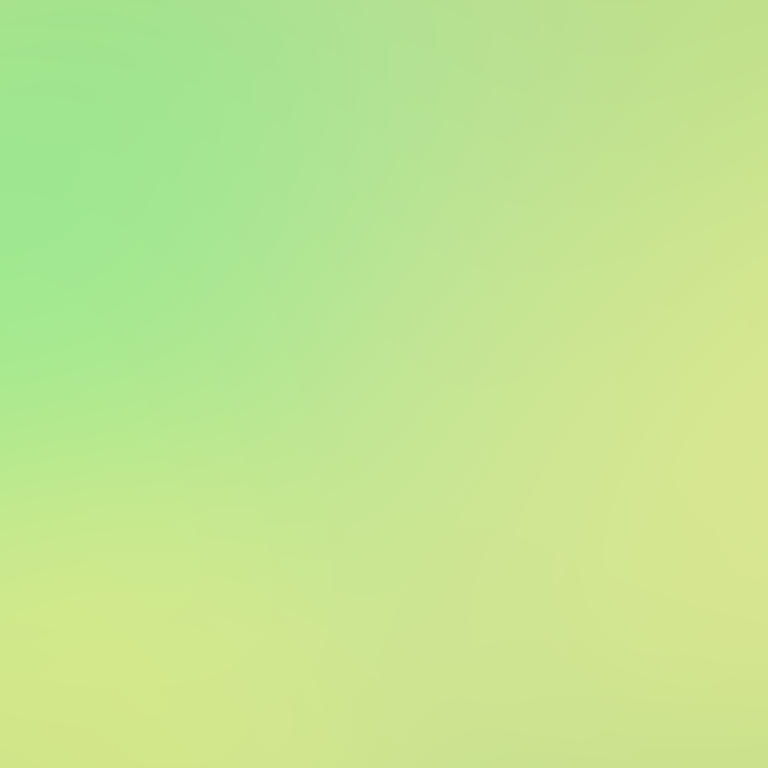
Abstract light effect, smooth gradient from soft green to pale yellow, calm atmosphere, diffuse light, no room, no furniture, no objects.